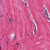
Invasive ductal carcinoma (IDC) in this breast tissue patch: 0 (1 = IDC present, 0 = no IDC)